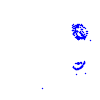
Particle: kaon